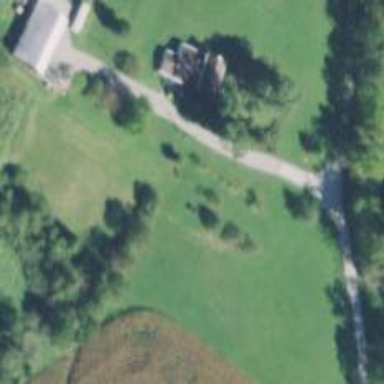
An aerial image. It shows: Driveway leading to service road.